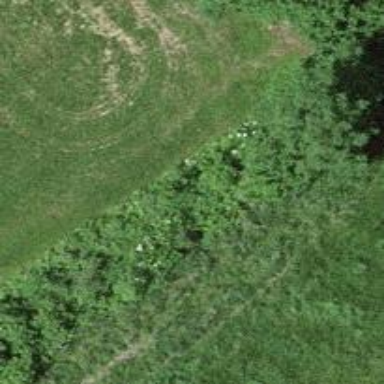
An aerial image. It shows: Hedge acting as barrier.